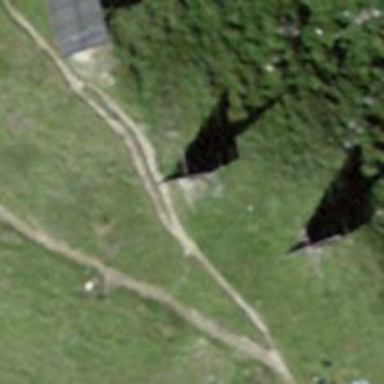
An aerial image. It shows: Man-made structure for avalanche protection.